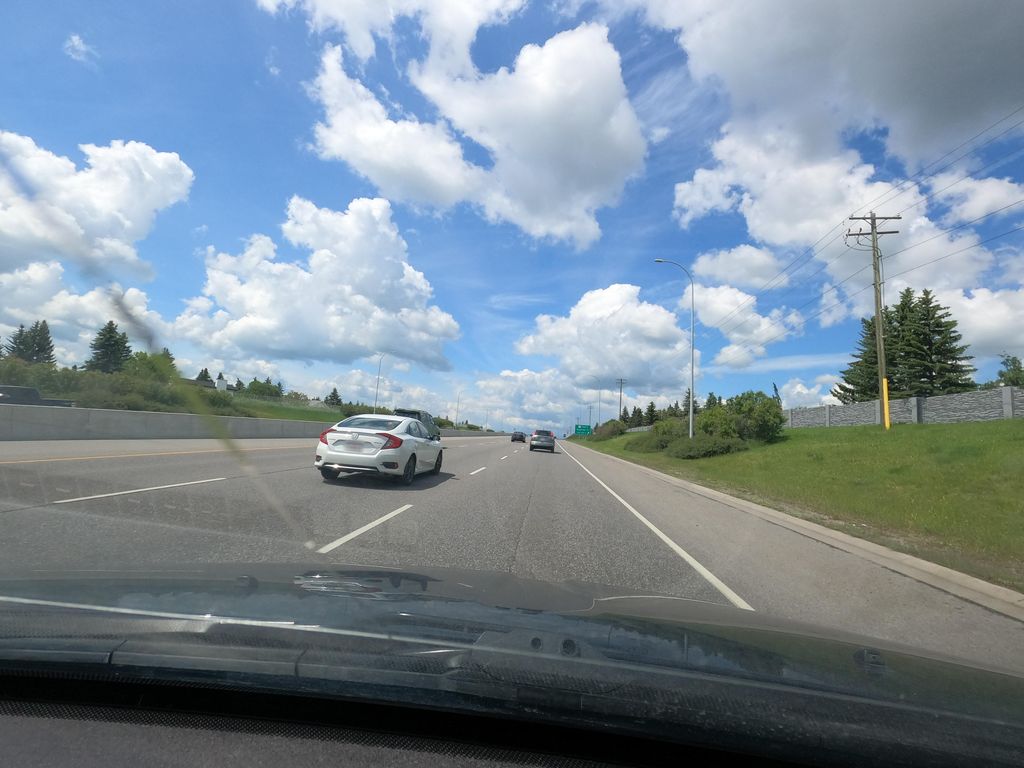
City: calgary